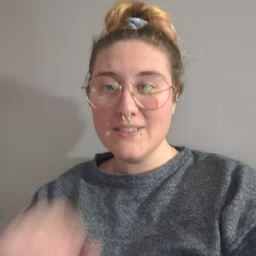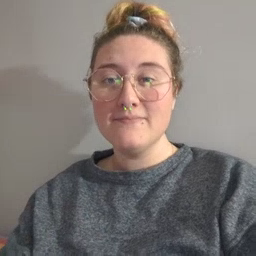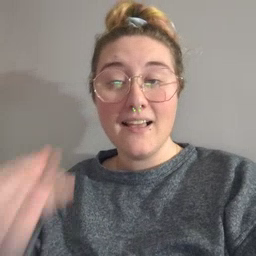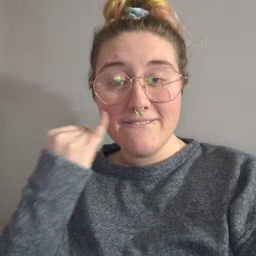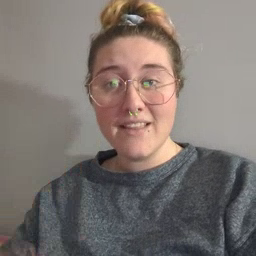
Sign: if